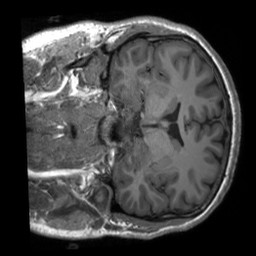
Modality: T1w
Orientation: coronal
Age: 20
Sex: male
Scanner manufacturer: siemens
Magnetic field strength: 3 T
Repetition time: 2.3 s
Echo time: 0.00232 s